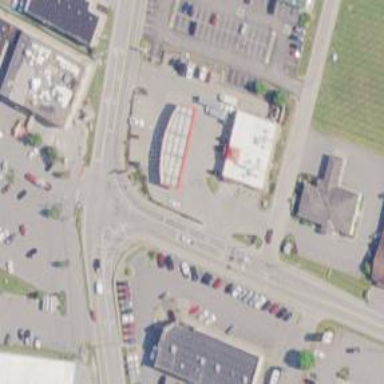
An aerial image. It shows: Convenience shop.